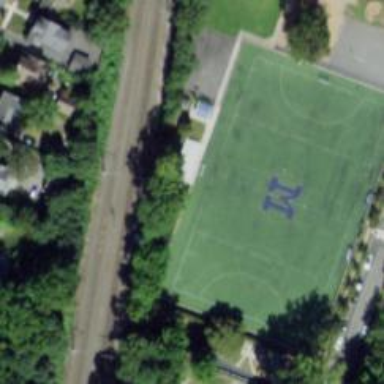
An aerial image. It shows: Fenced turf grass pitch used for playing lacrosse.